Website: home-depot
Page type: delivery-shipping
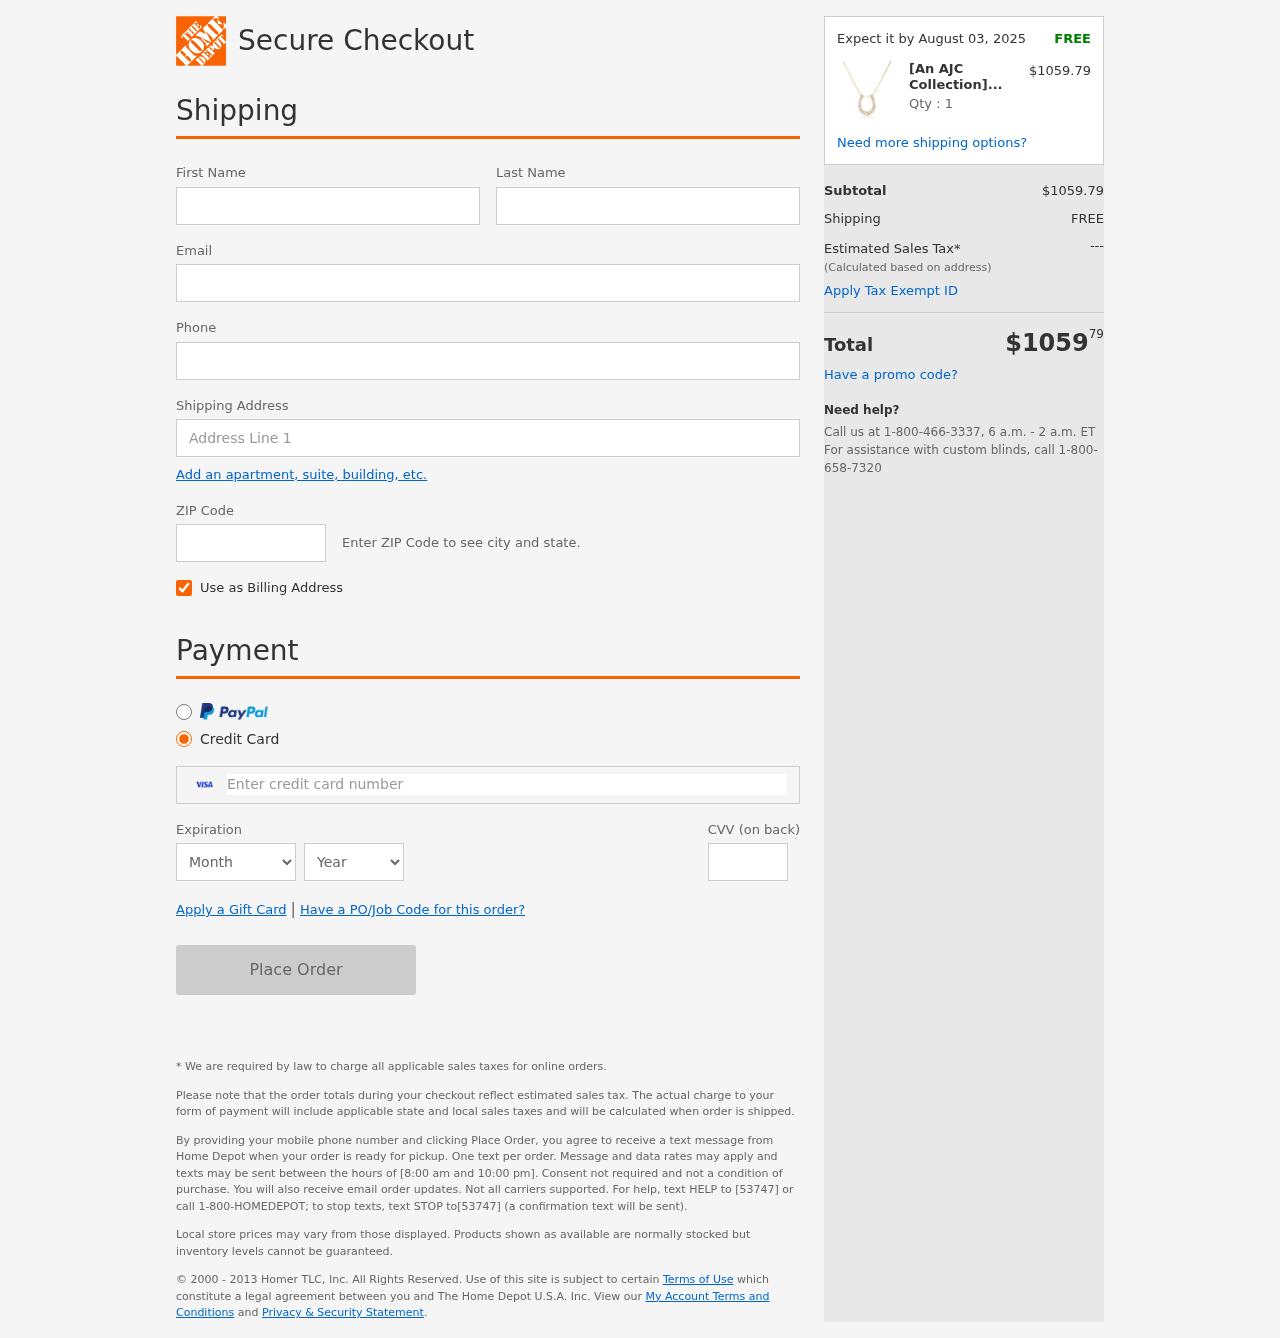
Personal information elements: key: PII_CARD_CVV
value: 344
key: PII_CARD_EXPIRY_MONTH
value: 09
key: PII_CARD_EXPIRY_YEAR
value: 27
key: PII_CARD_NUMBER
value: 4357 9704 3195 7633
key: PII_EMAIL
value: matthewgomez@gmail.com
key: PII_FIRSTNAME
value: Matthew
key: PII_LASTNAME
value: Gomez
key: PII_PHONE
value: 7695947322
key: PII_POSTCODE
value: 70127
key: PII_STREET
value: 944 Cody Wells Suite 656
Product elements: key: PRODUCT1_NAME
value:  [An AJC Collection] an AJC Collection Diamond K10 iero-go-rudonekkuresu (Total 0.20 CT) 5443 – 6813
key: PRODUCT1_PRICE
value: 1059.79
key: PRODUCT1_QUANTITY
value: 1
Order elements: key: ORDER_DELIVERY_DATE
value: Expect it by August 03, 2025
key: ORDER_SUBTOTAL
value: $1059.79
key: ORDER_SHIPPING_COST
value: FREE
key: ORDER_TOTAL
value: $105979